Interaction volume radius: 5 \u00c5
Interaction volume height: 10 \u00c5
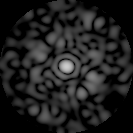
Disorder parameter: 0.8113